Aerial crown-view tile of a tropical tree (Barro Colorado Island, Panama), acquired 20241112:
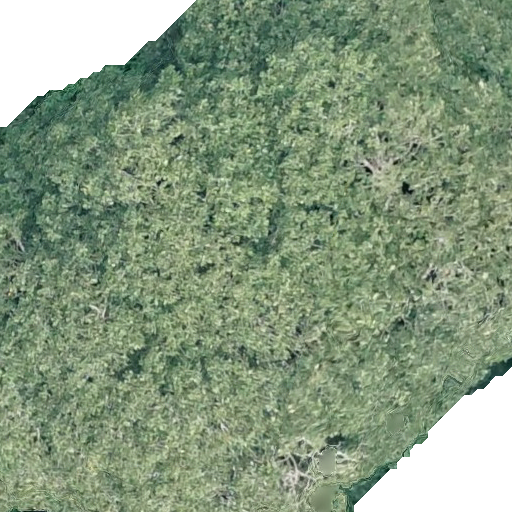
Species: Dipteryx oleifera
GBIF accepted scientific name: Dipteryx oleifera
Crown area: 501.441 m²